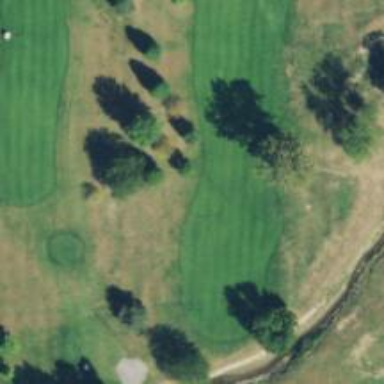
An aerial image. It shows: View of golf hole.